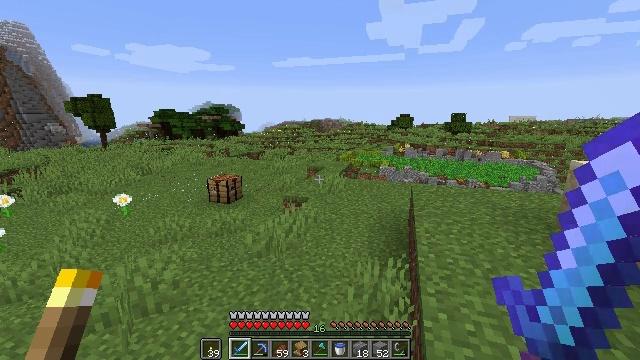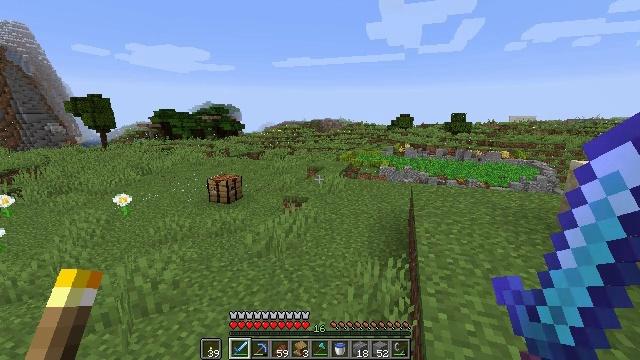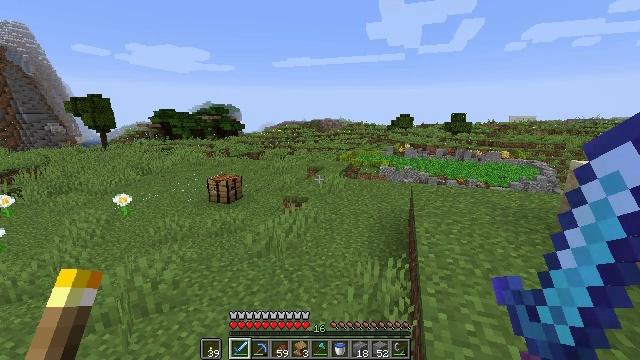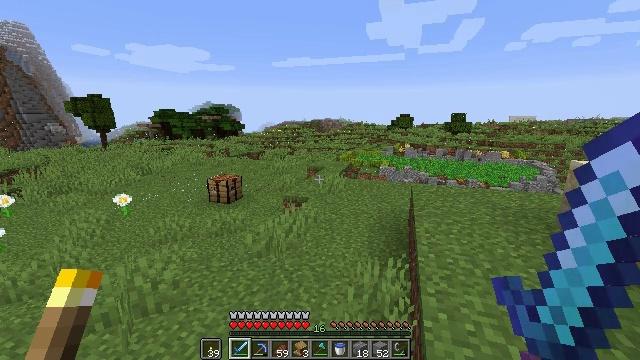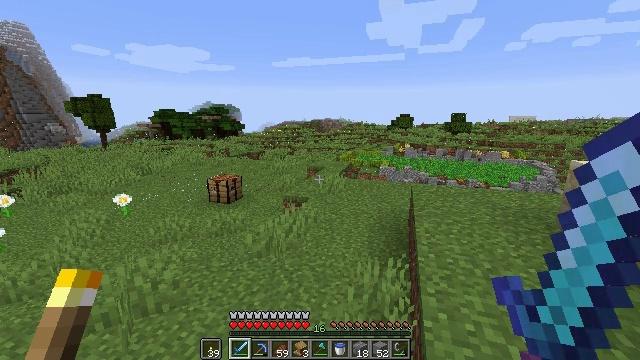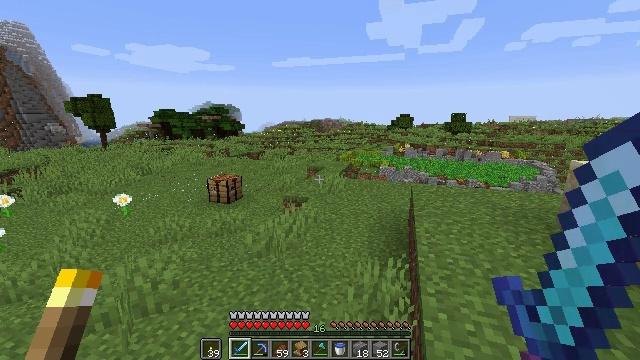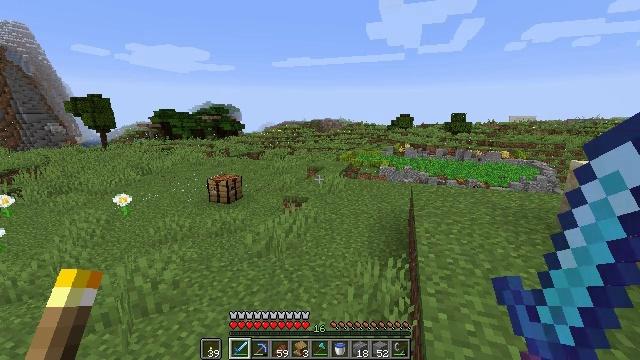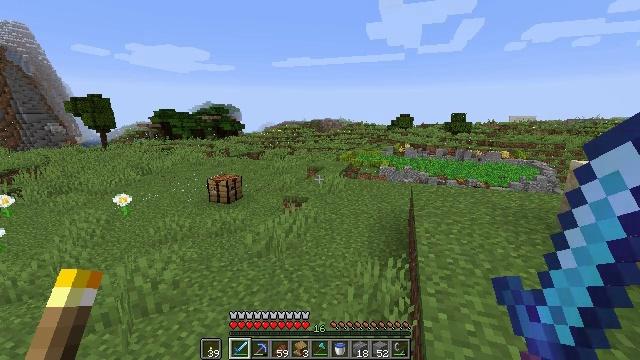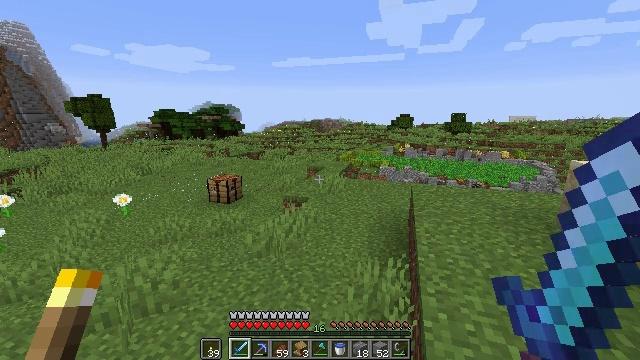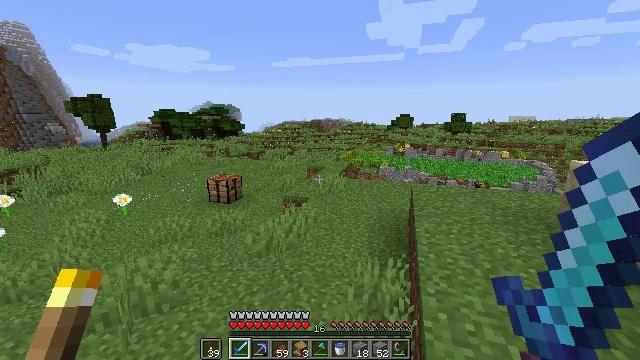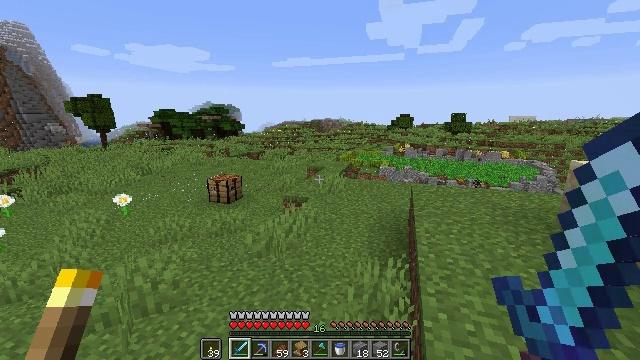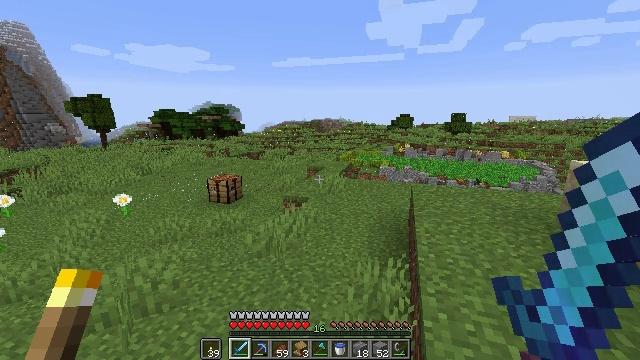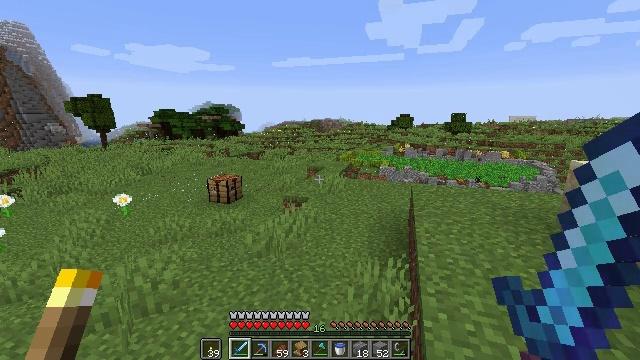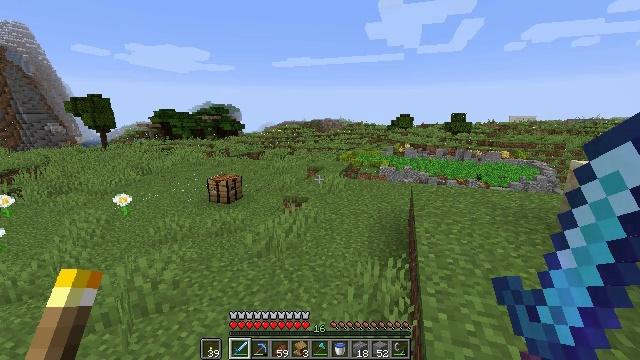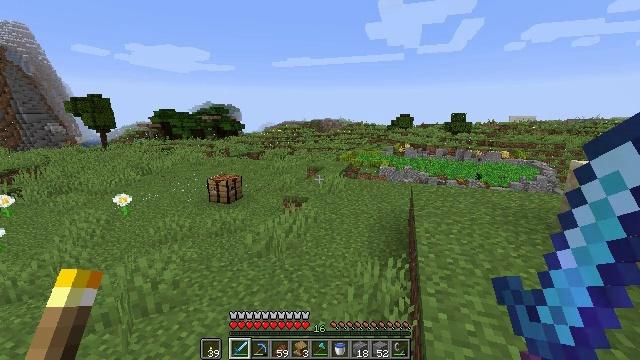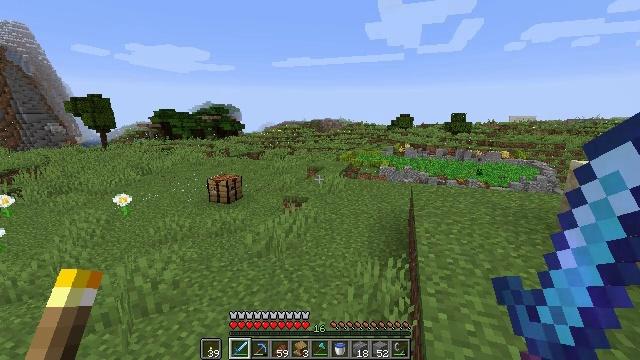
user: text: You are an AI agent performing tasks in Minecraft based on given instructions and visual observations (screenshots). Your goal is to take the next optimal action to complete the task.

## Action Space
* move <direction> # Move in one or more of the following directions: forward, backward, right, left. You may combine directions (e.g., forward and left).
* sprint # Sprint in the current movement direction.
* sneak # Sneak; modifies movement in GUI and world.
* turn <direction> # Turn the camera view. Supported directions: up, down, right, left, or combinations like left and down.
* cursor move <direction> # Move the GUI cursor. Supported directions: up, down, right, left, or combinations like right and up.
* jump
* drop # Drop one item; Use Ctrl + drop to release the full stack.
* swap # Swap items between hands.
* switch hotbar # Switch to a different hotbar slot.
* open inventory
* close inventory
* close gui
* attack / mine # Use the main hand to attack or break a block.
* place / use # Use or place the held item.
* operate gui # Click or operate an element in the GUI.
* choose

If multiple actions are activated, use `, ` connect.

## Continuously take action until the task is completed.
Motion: motion action
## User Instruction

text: Break the stonecutter to collect it.
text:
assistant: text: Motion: no_op
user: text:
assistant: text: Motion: no_op
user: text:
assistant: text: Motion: no_op
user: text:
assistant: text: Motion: no_op
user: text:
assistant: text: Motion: no_op
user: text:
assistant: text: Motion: no_op
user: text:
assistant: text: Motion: no_op
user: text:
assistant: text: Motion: no_op
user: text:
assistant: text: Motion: no_op
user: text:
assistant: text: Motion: no_op
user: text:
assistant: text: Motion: no_op
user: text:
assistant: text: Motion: no_op
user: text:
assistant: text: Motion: no_op
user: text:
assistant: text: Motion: no_op
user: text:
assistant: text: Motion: no_op
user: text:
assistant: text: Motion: no_op
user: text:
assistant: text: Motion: no_op
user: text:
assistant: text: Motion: no_op
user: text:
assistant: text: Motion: no_op
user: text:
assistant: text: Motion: no_op
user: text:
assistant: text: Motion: no_op
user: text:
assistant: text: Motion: no_op
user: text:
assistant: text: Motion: no_op
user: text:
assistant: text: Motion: no_op
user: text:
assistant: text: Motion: no_op
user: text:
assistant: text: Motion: no_op
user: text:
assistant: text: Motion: no_op
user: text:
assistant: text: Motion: no_op
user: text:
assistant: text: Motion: no_op
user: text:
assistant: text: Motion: no_op